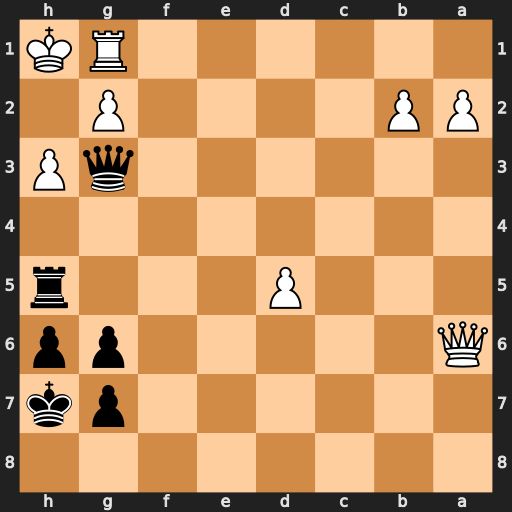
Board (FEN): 8/6pk/Q5pp/3P3r/8/6qP/PP4P1/6RK
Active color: b
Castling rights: -
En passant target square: -
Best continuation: Rxh3+ gxh3 Qxh3#